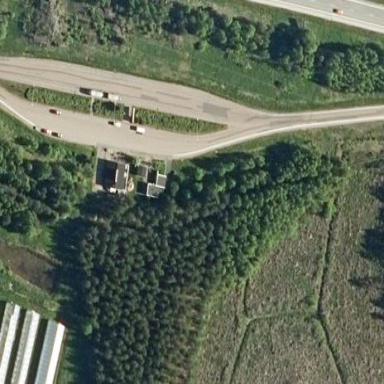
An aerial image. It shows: Rest area on the road.